Brain MRI, t2w sequence, axial 2D slice.
Patient: age 35, sex F, weight 95 kg, height 1.95 m
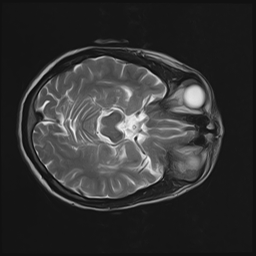